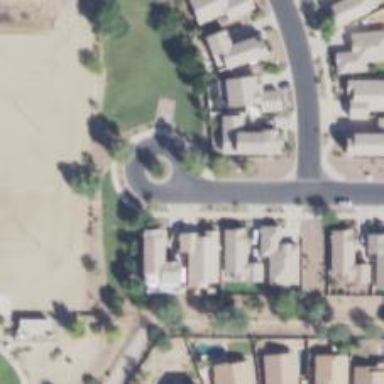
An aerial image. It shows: Residential road with sidewalk on the left.